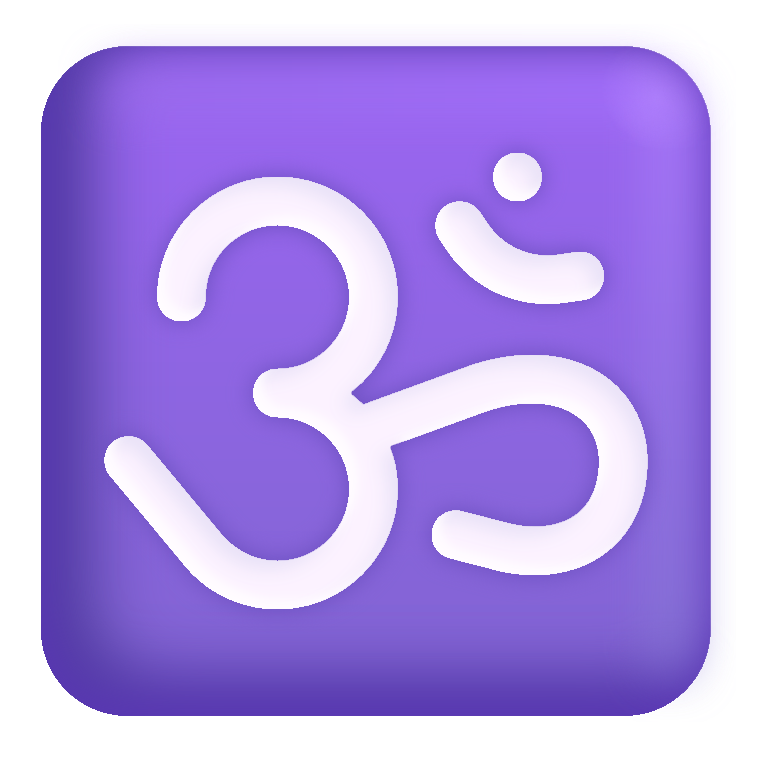
om color